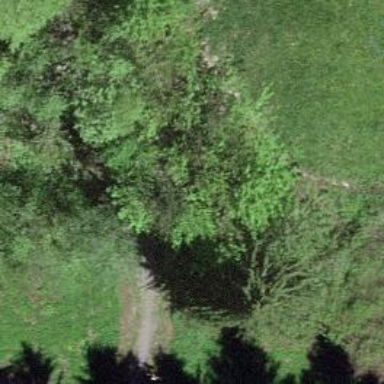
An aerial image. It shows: Culvert tunnel under ditch.